如图，已知椭圆 $\Gamma: \frac{x^2}{a^2} + \frac{y^2}{b^2} = 1\ (a > b > 0)$ 的离心率为 $\frac{\sqrt{2}}{2}$，该椭圆的左右焦点 $F_1, F_2$ 恰好是双曲线 $E: x^2 - y^2 = 2$ 的左右顶点，$P$ 是双曲线 $E$ 上异于顶点的任意一点，直线 $PF_1$ 和 $PF_2$ 与椭圆 $\Gamma$ 的交点分别是 $A,B$ 和 $C,D$。

\begin{enumerate}
    \item 求椭圆 $\Gamma$ 的方程；
    \item 设直线 $PF_1, PF_2$ 的斜率分别是 $k_1, k_2$，求证：$k_1 \cdot k_2 = 1$；
    \item 是否存在常数 $\lambda$，使得 $|AB| + |CD| = \lambda |AB| \cdot |CD|$ 恒成立？若存在，求 $\lambda$ 的值；若不存在，请说明理由。
\end{enumerate}
【解答】
\textbf{【答案】} (1) $\frac{x^2}{4} + \frac{y^2}{2} = 1$；
(2) 证明见解析；
(3) 存在，$\lambda = \frac{3}{4}$。

\textbf{【解析】} (1) 设椭圆的焦距为 $2c(c > 0)$，
因为椭圆的焦点 $F_1,F_2$ 恰好是双曲线 $E: x^2 - y^2 = 2$ 的左右顶点，
所以 $F_1(-\sqrt{2},0)$，$F_2(\sqrt{2},0)$，故 $c = \sqrt{2}$。
因为离心率 $e = \frac{c}{a} = \frac{\sqrt{2}}{2}$，所以 $a = 2$。
因为 $a^2 = b^2 + c^2$，所以 $b = \sqrt{2}$，所以椭圆 $\Gamma$ 的方程是 $\frac{x^2}{4} + \frac{y^2}{2} = 1$。

---

(2) 设点 $P(x_0,y_0)(y_0 \neq 0)$，则 $k_1 = \frac{y_0}{x_0 + \sqrt{2}}$，$k_2 = \frac{y_0}{x_0 - \sqrt{2}}$。
因为点 $P(x_0,y_0)$ 在双曲线 $x^2 - y^2 = 2$ 上，所以 $x_0^2 - y_0^2 = 2$，可得 $x_0^2 - 2 = y_0^2$。
所以 $k_1 \cdot k_2 = \frac{y_0}{x_0 + \sqrt{2}} \cdot \frac{y_0}{x_0 - \sqrt{2}} = \frac{y_0^2}{x_0^2 - 2} = 1$。

---

(3) 由 (2) 知 $k_1 \cdot k_2 = 1$。
设直线 $AB$ 的方程为 $y = k(x + \sqrt{2})$，则直线 $CD$ 的方程为 $y = \frac{1}{k}(x - \sqrt{2})$。

联立方程组
\[
\begin{cases}
y = k(x + \sqrt{2}) \\
\frac{x^2}{4} + \frac{y^2}{2} = 1
\end{cases}
\]
整理得 $(1 + 2k^2)x^2 + 4\sqrt{2}k^2x + 4k^2 - 4 = 0$。

记 $A(x_1,y_1)$，$B(x_2,y_2)$，则
\[
x_1 + x_2 = \frac{-4\sqrt{2}k^2}{1 + 2k^2}, \quad x_1x_2 = \frac{4k^2 - 4}{1 + 2k^2}.
\]

所以
\[
|AB| = \sqrt{1 + k^2} \cdot \sqrt{(x_1 + x_2)^2 - 4x_1x_2} = \frac{4(1 + k^2)}{1 + 2k^2}.
\]
同理可得
\[
|CD| = \frac{4(k^2 + 1)}{k^2 + 2}.
\]

所以
\[
\lambda = \frac{1}{|AB|} + \frac{1}{|CD|} = \frac{1 + 2k^2}{4(1 + k^2)} + \frac{k^2 + 2}{4(1 + k^2)} = \frac{3 + 3k^2}{4(1 + k^2)} = \frac{3}{4}.
\]
即 $|AB| + |CD| = \frac{3}{4}|AB| \cdot |CD|$，
所以存在 $\lambda = \frac{3}{4}$，使 $|AB| + |CD| = \lambda |AB| \cdot |CD|$ 成立。

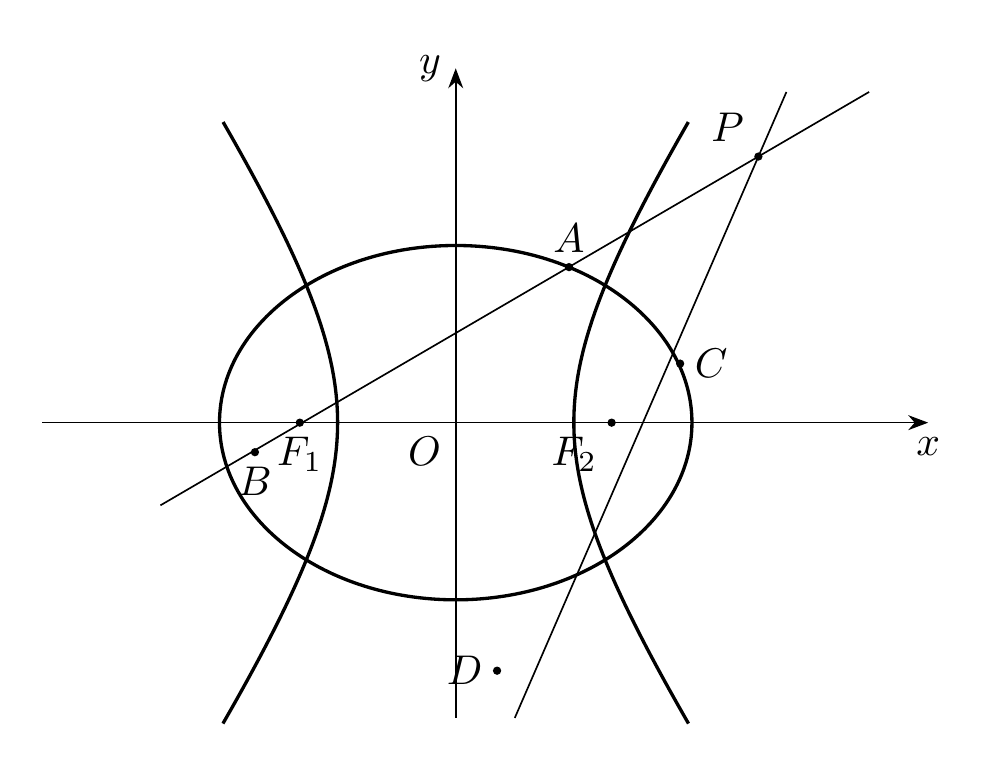